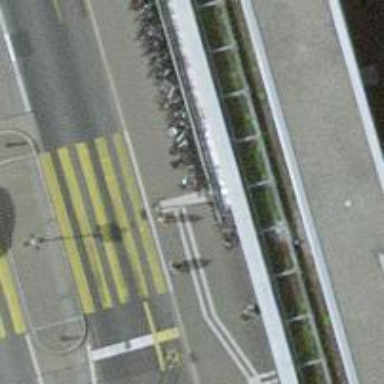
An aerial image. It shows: Regular kerb barrier.